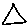
Label: triangle